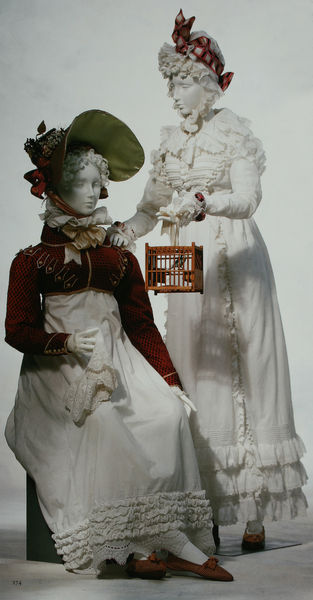
Titel: Jacke (Spenzer) und Rock; Kleid
Standort: Kyoto (Japan)
Institution: Kyoto Costume Institute
Schlagwörter: dunkel, hand, schatten, vogel, weiß, frauen, grün, mädchen, sitzen, braun, damen, frau, grau, handschuh, hell, hintergrund, hut, hüte, kleid, kleider, licht, schwarz, stuhl, rot, schal, tuch, haube, mode, rock, schleife, jacke, arme, band, bluse, halten, kleidung, kragen, lang, spitze, stehen, ärmel, hände, vögel, boden, gewand, haare, kostüm, sitzend, stehend, stoff, adel, saum, schleifen, locken, kinder, skulptur, schürze, taille, japan, sommer, sitz, zwei, mieder, röcke, schuhe, haarband, figuren, weiblich, kopftuch, halstuch, robe, rüschen, hutkrempe, krempe, bauer, foto, fotografie, photographie, strümpfe, unterrock, porzellan, schnitt, kopfputz, schuh, bekleidung, puppe, puppen, photo, tracht, biedermeier, taschentuch, armband, armreif, farbfoto, kostüme, museum, käfig, vogelbauer, vogelkäfig, voliere, gewebe, textil, meißen, eleganz, grazil, luftig, sonnenschutz, gehäkelt, kapotte, gefüttert, damenmode, kyoto, jäckchen, vogl, bolero, sommerkleidung, festkleid, festtagskleid, leinenstoff, hocher, vogelkáfig, echt, 18. jahrhundert, nluse